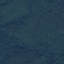
Land use / land cover class: Forest